【题型】解答题　【知识点】解析几何　【难度】easy
已知抛物线$\Gamma:y^2=2px(p>0)$。

(1) 若$\Gamma$上一点$M(1,t)$到其焦点的距离为$4$，求$\Gamma$的方程；
(2) 若$p=2$，斜率为$2$的直线$l$交$\Gamma$于$A$、$B$两点，交$x$轴的正半轴于点$M$，$O$为坐标原点，$\overrightarrow{OA}\cdot\overrightarrow{OB}=0$，求点$M$的坐标。
【解答】
\textbf{【答案】}
(1) $y^2=12x$；
(2) $(4,0)$。

\textbf{【知识点】} 数量积的坐标表示、抛物线定义的理解、根据抛物线上的点求标准方程、根据韦达定理求参数。

\textbf{【分析】}
(1) 根据给定条件，利用抛物线定义列式求解作答。
(2) 设出直线$l$的方程，与抛物线方程联立，再利用数量积的坐标表示求解作答。

\textbf{【详解】}
(1) 抛物线$\Gamma:y^2=2px(p>0)$的准线方程为$x=-\frac{p}{2}$，依题意，$|MF|=1+\frac{p}{2}=4$，解得$p=6$，
所以$\Gamma$的方程为$y^2=12x$。

(2) 设$M(m,0),m>0$，$A(x_1,y_1)$，$B(x_2,y_2)$，则直线$l:y=2(x-m)$，而抛物线$\Gamma:y^2=4x$，
由$\begin{cases}y=2(x-m)\\y^2=4x\end{cases}$消去$y$得：$x^2-(2m+1)x+m^2=0$，则$\begin{cases}x_1+x_2=2m+1\\x_1x_2=m^2\end{cases}$，
$\overrightarrow{OA}\cdot\overrightarrow{OB}=x_1x_2+y_1y_2=x_1x_2+4(x_1-m)(x_2-m)=5x_1x_2-4m(x_1+x_2)+4m^2$
$=5m^2-4m(2m+1)+4m^2=m^2-4m=0$，而$m>0$，解得$m=4$，
所以点$M$坐标为$(4,0)$。

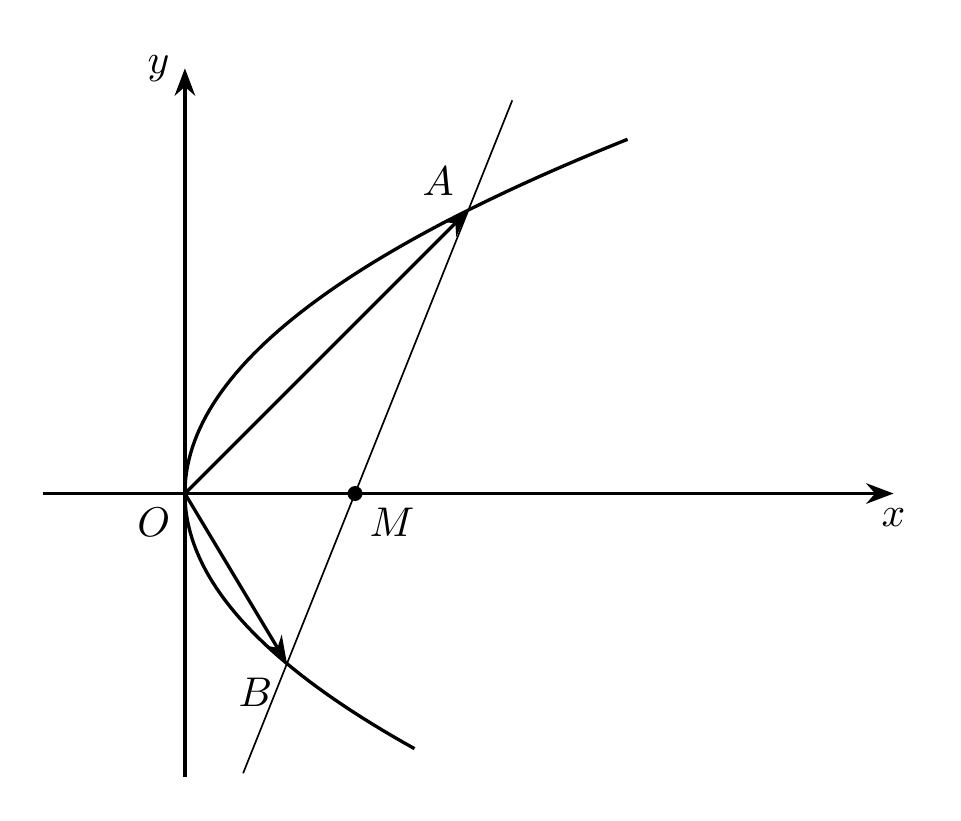